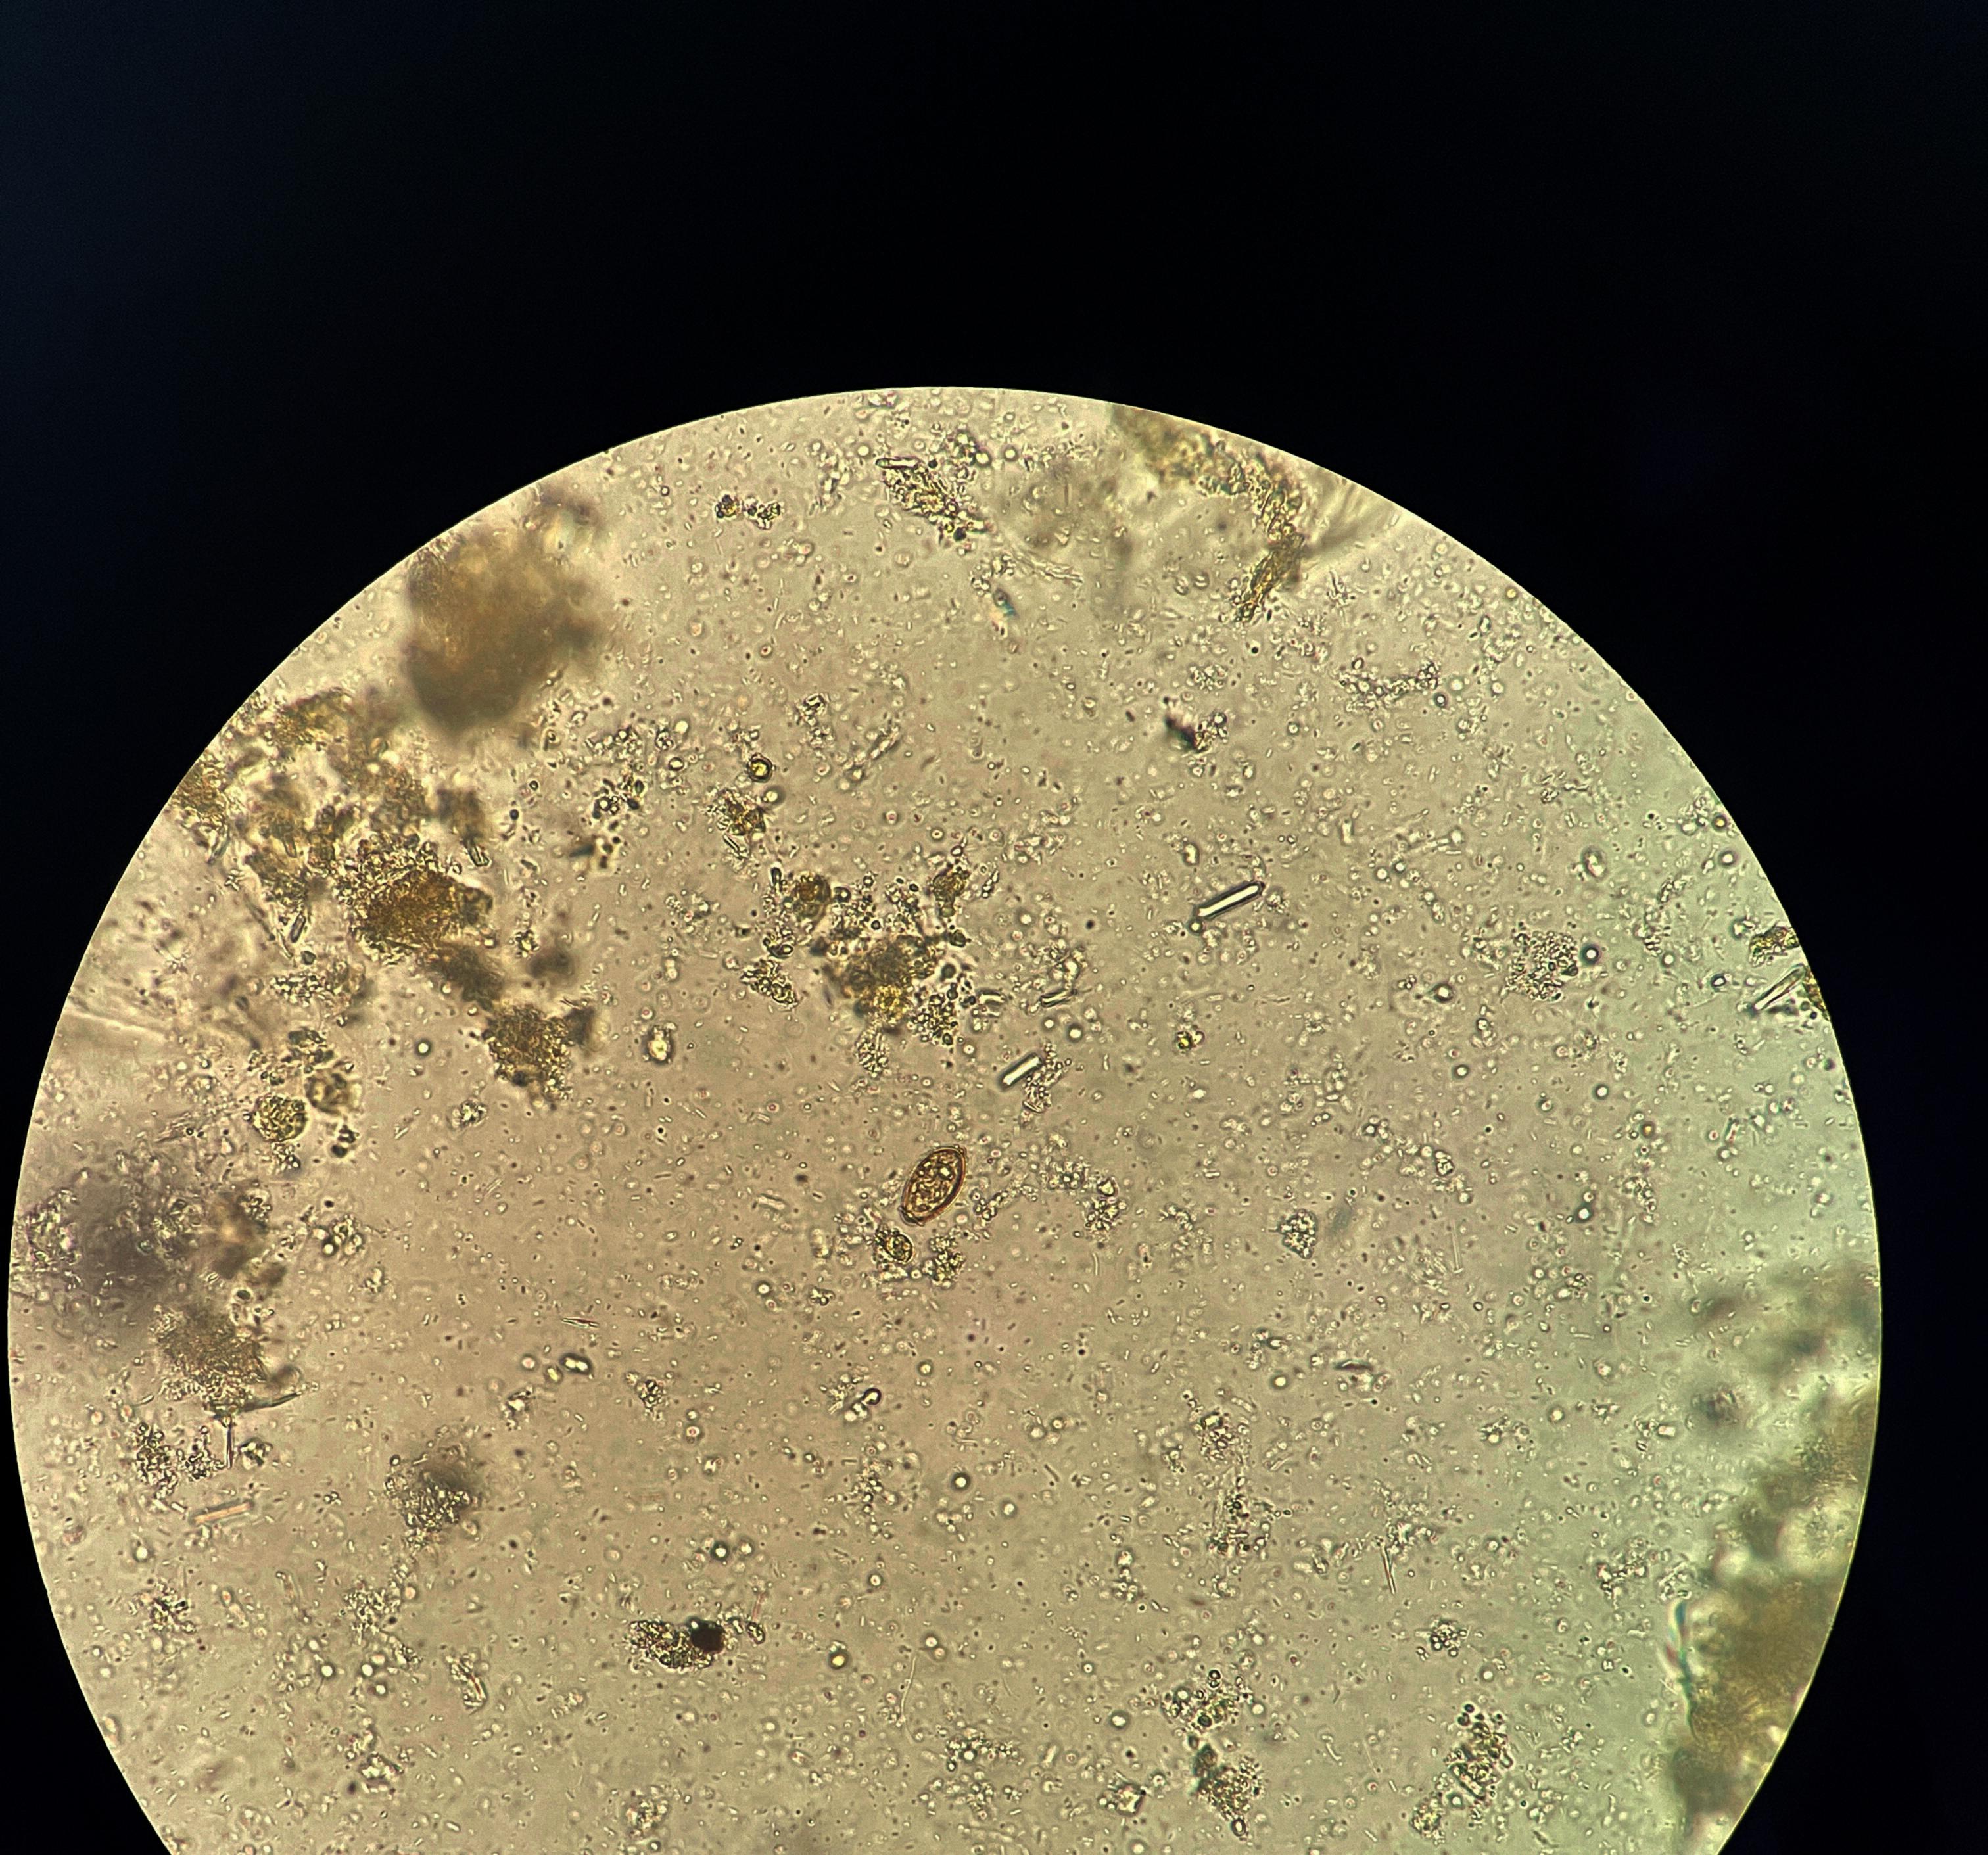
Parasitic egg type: Opisthorchis viverrine